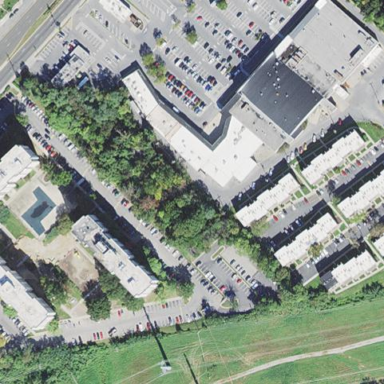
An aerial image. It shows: Retail building.